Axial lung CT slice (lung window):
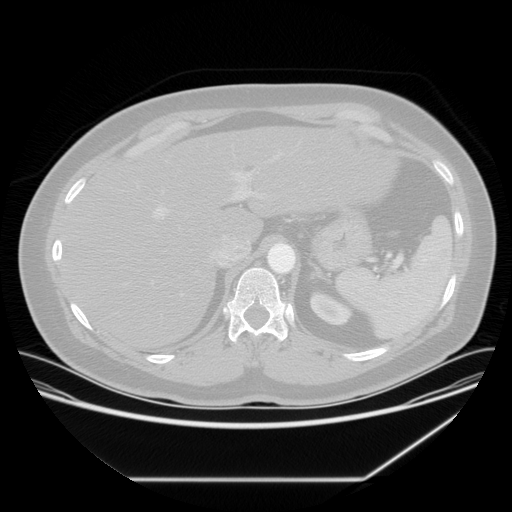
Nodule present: no